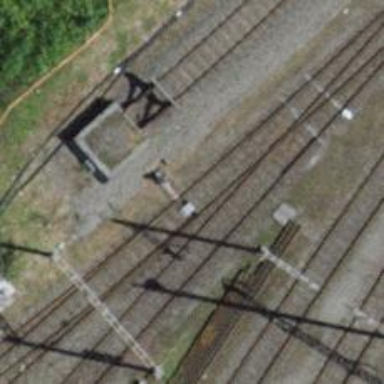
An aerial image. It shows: Railway switch.